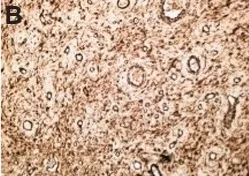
Muscle-specific actin.
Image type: pathology (immunostaining)